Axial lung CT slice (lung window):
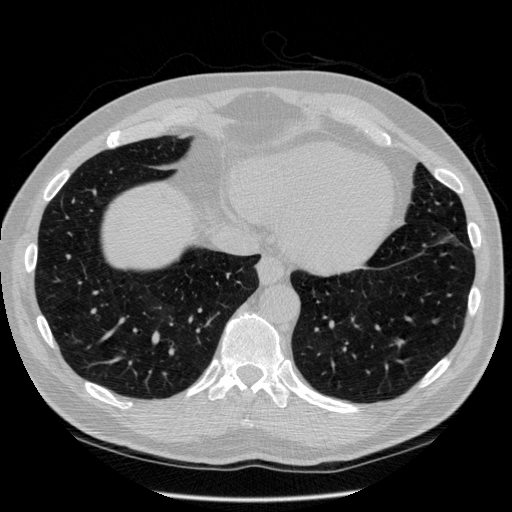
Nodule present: no